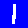
Digit: 1